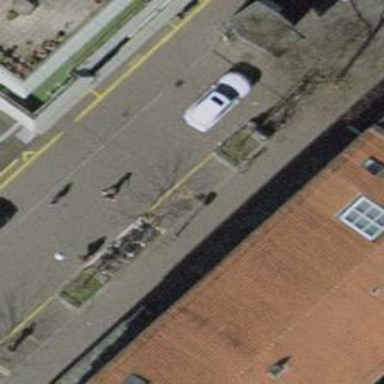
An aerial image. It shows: Parking space with disabled parking designation.